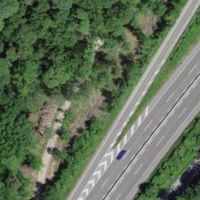
EUNIS habitat code: 57
Species observed at this site:
Melilotus officinalis